Field crop: tomato
Growth stage: 1
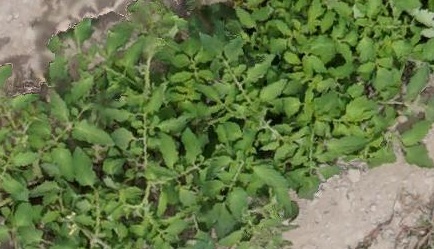
Species: tomato